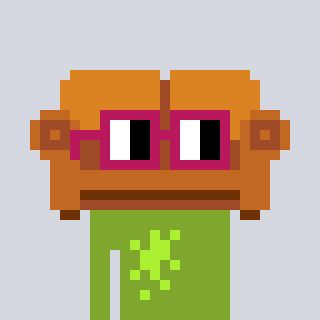
a pixel art character with square dark red glasses, a couch-shaped head and a slimegreen-colored body on a cool background